Question: I'm trying to get some information from Firebase Real-time database without success. I don't know what I'm doing wrong. I also tried the doc's example and they didn't work. Here's my code and my firebase db structue:

Topics.java:
'''
public class Topics {
private String name;
public Topics() {
}
public Topics(String name) {
this.name = name;
}
public String getName() {
return name;
}
public void setName(String name) {
this.name = name;
}
}
'''
Main.java
'''
public static void main(String[] args) {
// TODO Auto-generated method stub
FileInputStream serviceAccount;
FirebaseOptions options = null;
try {
serviceAccount = new FileInputStream(".//...");
options = new FirebaseOptions.Builder()
.setCredentials(GoogleCredentials.fromStream(serviceAccount))
.setDatabaseUrl("...")
.build();
} catch (FileNotFoundException e) {
// TODO Auto-generated catch block
e.printStackTrace();
} catch(IOException e) {
e.printStackTrace();
}
FirebaseApp.initializeApp(options);
String topics = getDatafromFirebase();
System.out.println("Everything right!");
}
private static String getDatafromFirebase() {
CountDownLatch done = new CountDownLatch(1);
StringBuilder b = new StringBuilder();
DatabaseReference dbRef = FirebaseDatabase.getInstance()
.getReference();
dbRef.child("topics").addValueEventListener(new ValueEventListener() {
@Override
public void onDataChange(DataSnapshot snapshot) {
// TODO Auto-generated method stub
if(snapshot.exists()) {
for(DataSnapshot s:snapshot.getChildren()) {
Topics t = s.getValue(Topics.class);
b.append(t.getName());
b.append(" ");
done.countDown();
}
}
else {
b.append("No existe ");
done.countDown();
}
}
@Override
public void onCancelled(DatabaseError error) {
// TODO Auto-generated method stub
b.append("Error: "+error.getDetails());
done.countDown();
}
});
try {
done.await();
} catch (InterruptedException e) {
// TODO Auto-generated catch block
e.printStackTrace();
}
return b.toString();
}
'''
I have wait for the 'CountDownLatch' for '5+' minutes, which I think is enough time for it to trigger. Also, important note: I have successfully sent message through firebase cloud messaging, so I don't think that it is a problem with the credentials.
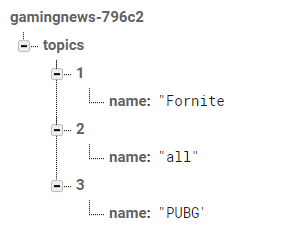
Answer: I ran your code against my database with the same db structure and I can for sure say that I am ableto get information from the database.
'onDataChange' breakpoint not triggering only happens if I remove the 'topics' subtree entirely. ie. in your case an empty database.
I suspect either your database url or Private Key JSON.
## Follow the below Instruction for a new private key
1. In the console, click the gear icon on the left, and the Service Accounts Tab Refer
2. Take a note of databaseUrl and click on Generate New Private Key, save it. Refer
# Here is the working code for example
'''
package fireb;
import java.io.FileInputStream;
import java.io.FileNotFoundException;
import java.io.IOException;
import java.util.concurrent.CountDownLatch;
import com.google.auth.oauth2.GoogleCredentials;
import com.google.firebase.FirebaseApp;
import com.google.firebase.FirebaseOptions;
import com.google.firebase.database.DataSnapshot;
import com.google.firebase.database.DatabaseError;
import com.google.firebase.database.DatabaseReference;
import com.google.firebase.database.FirebaseDatabase;
import com.google.firebase.database.ValueEventListener;
public class Fireb {
public static void main(String[] args) {
// TODO Auto-generated method stub
FileInputStream serviceAccount;
FirebaseOptions options = null;
try {
serviceAccount = new FileInputStream("C:\key\testapp-f0fe2-firebase-adminsdk-4po4a-5ce6c60b81.json");
options = new FirebaseOptions.Builder()
.setCredentials(GoogleCredentials.fromStream(serviceAccount))
.setDatabaseUrl("https://testapp-f0fe2.firebaseio.com")
.build();
} catch (FileNotFoundException e) {
// TODO Auto-generated catch block
e.printStackTrace();
} catch(IOException e) {
e.printStackTrace();
}
FirebaseApp.initializeApp(options);
String topics = getDatafromFirebase();
System.out.println(topics);
System.out.println("Everything right!");
}
private static String getDatafromFirebase() {
CountDownLatch done = new CountDownLatch(1);
StringBuilder b = new StringBuilder();
DatabaseReference dbRef = FirebaseDatabase.getInstance()
.getReference();
dbRef.child("topics").addValueEventListener(new ValueEventListener() {
@Override
public void onDataChange(DataSnapshot snapshot) {
// TODO Auto-generated method stub
if(snapshot.exists()) {
for(DataSnapshot s:snapshot.getChildren()) {
Topics t = s.getValue(Topics.class);
b.append(t.getName());
b.append(" ");
}
done.countDown();
}
else {
b.append("No existe ");
done.countDown();
}
}
@Override
public void onCancelled(DatabaseError error) {
// TODO Auto-generated method stub
b.append("Error: "+error.getDetails());
done.countDown();
}
});
try {
done.await();
} catch (InterruptedException e) {
// TODO Auto-generated catch block
e.printStackTrace();
}
return b.toString();
}
}
'''